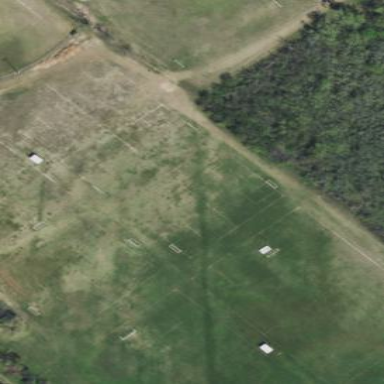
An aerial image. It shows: Soccer pitch for outdoor sports and leisure activities.